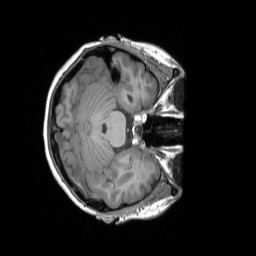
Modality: T1w
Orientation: axial